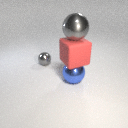
large red rubber cube below large gray metal sphere